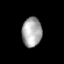
Tissue: prostate
Cell type: Fibroblasts
Senescence score: 0.7335
Nuclear area (px): 573
Mean DAPI intensity: 167.874